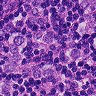
Metastatic tissue present: yes